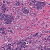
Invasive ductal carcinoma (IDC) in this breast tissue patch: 1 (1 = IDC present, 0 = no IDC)